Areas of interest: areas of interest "Scenic Spot"
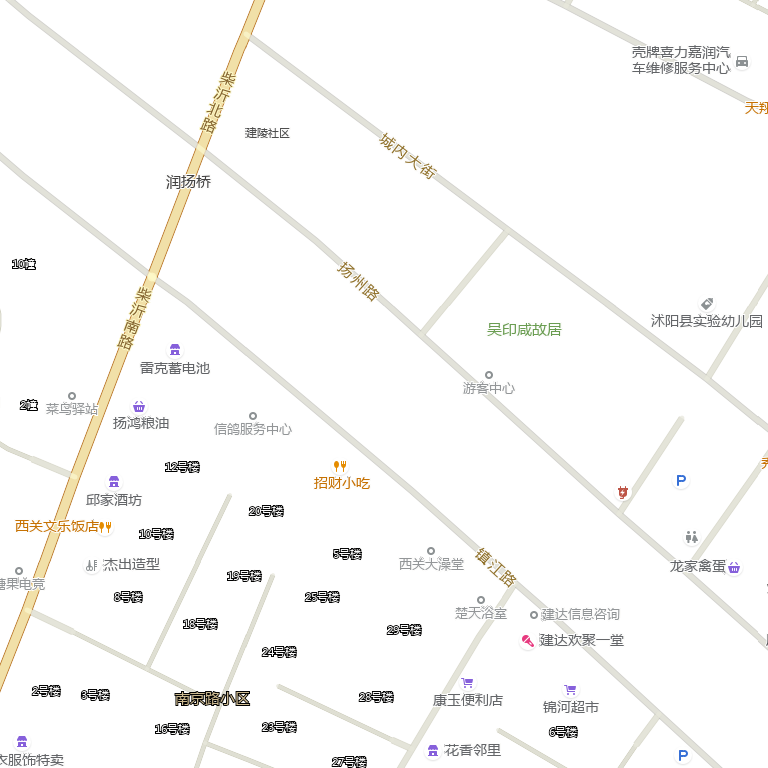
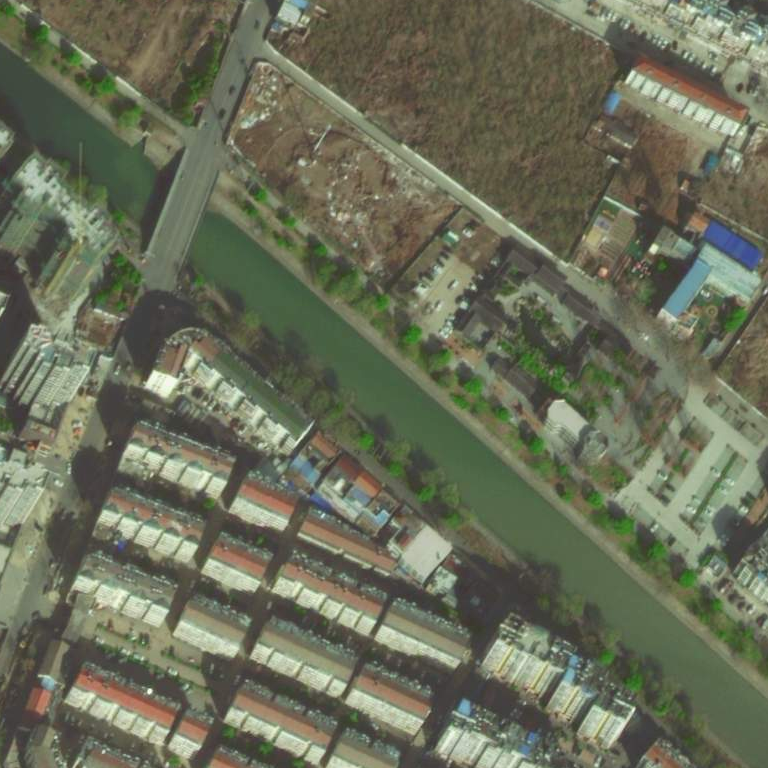